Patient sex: M
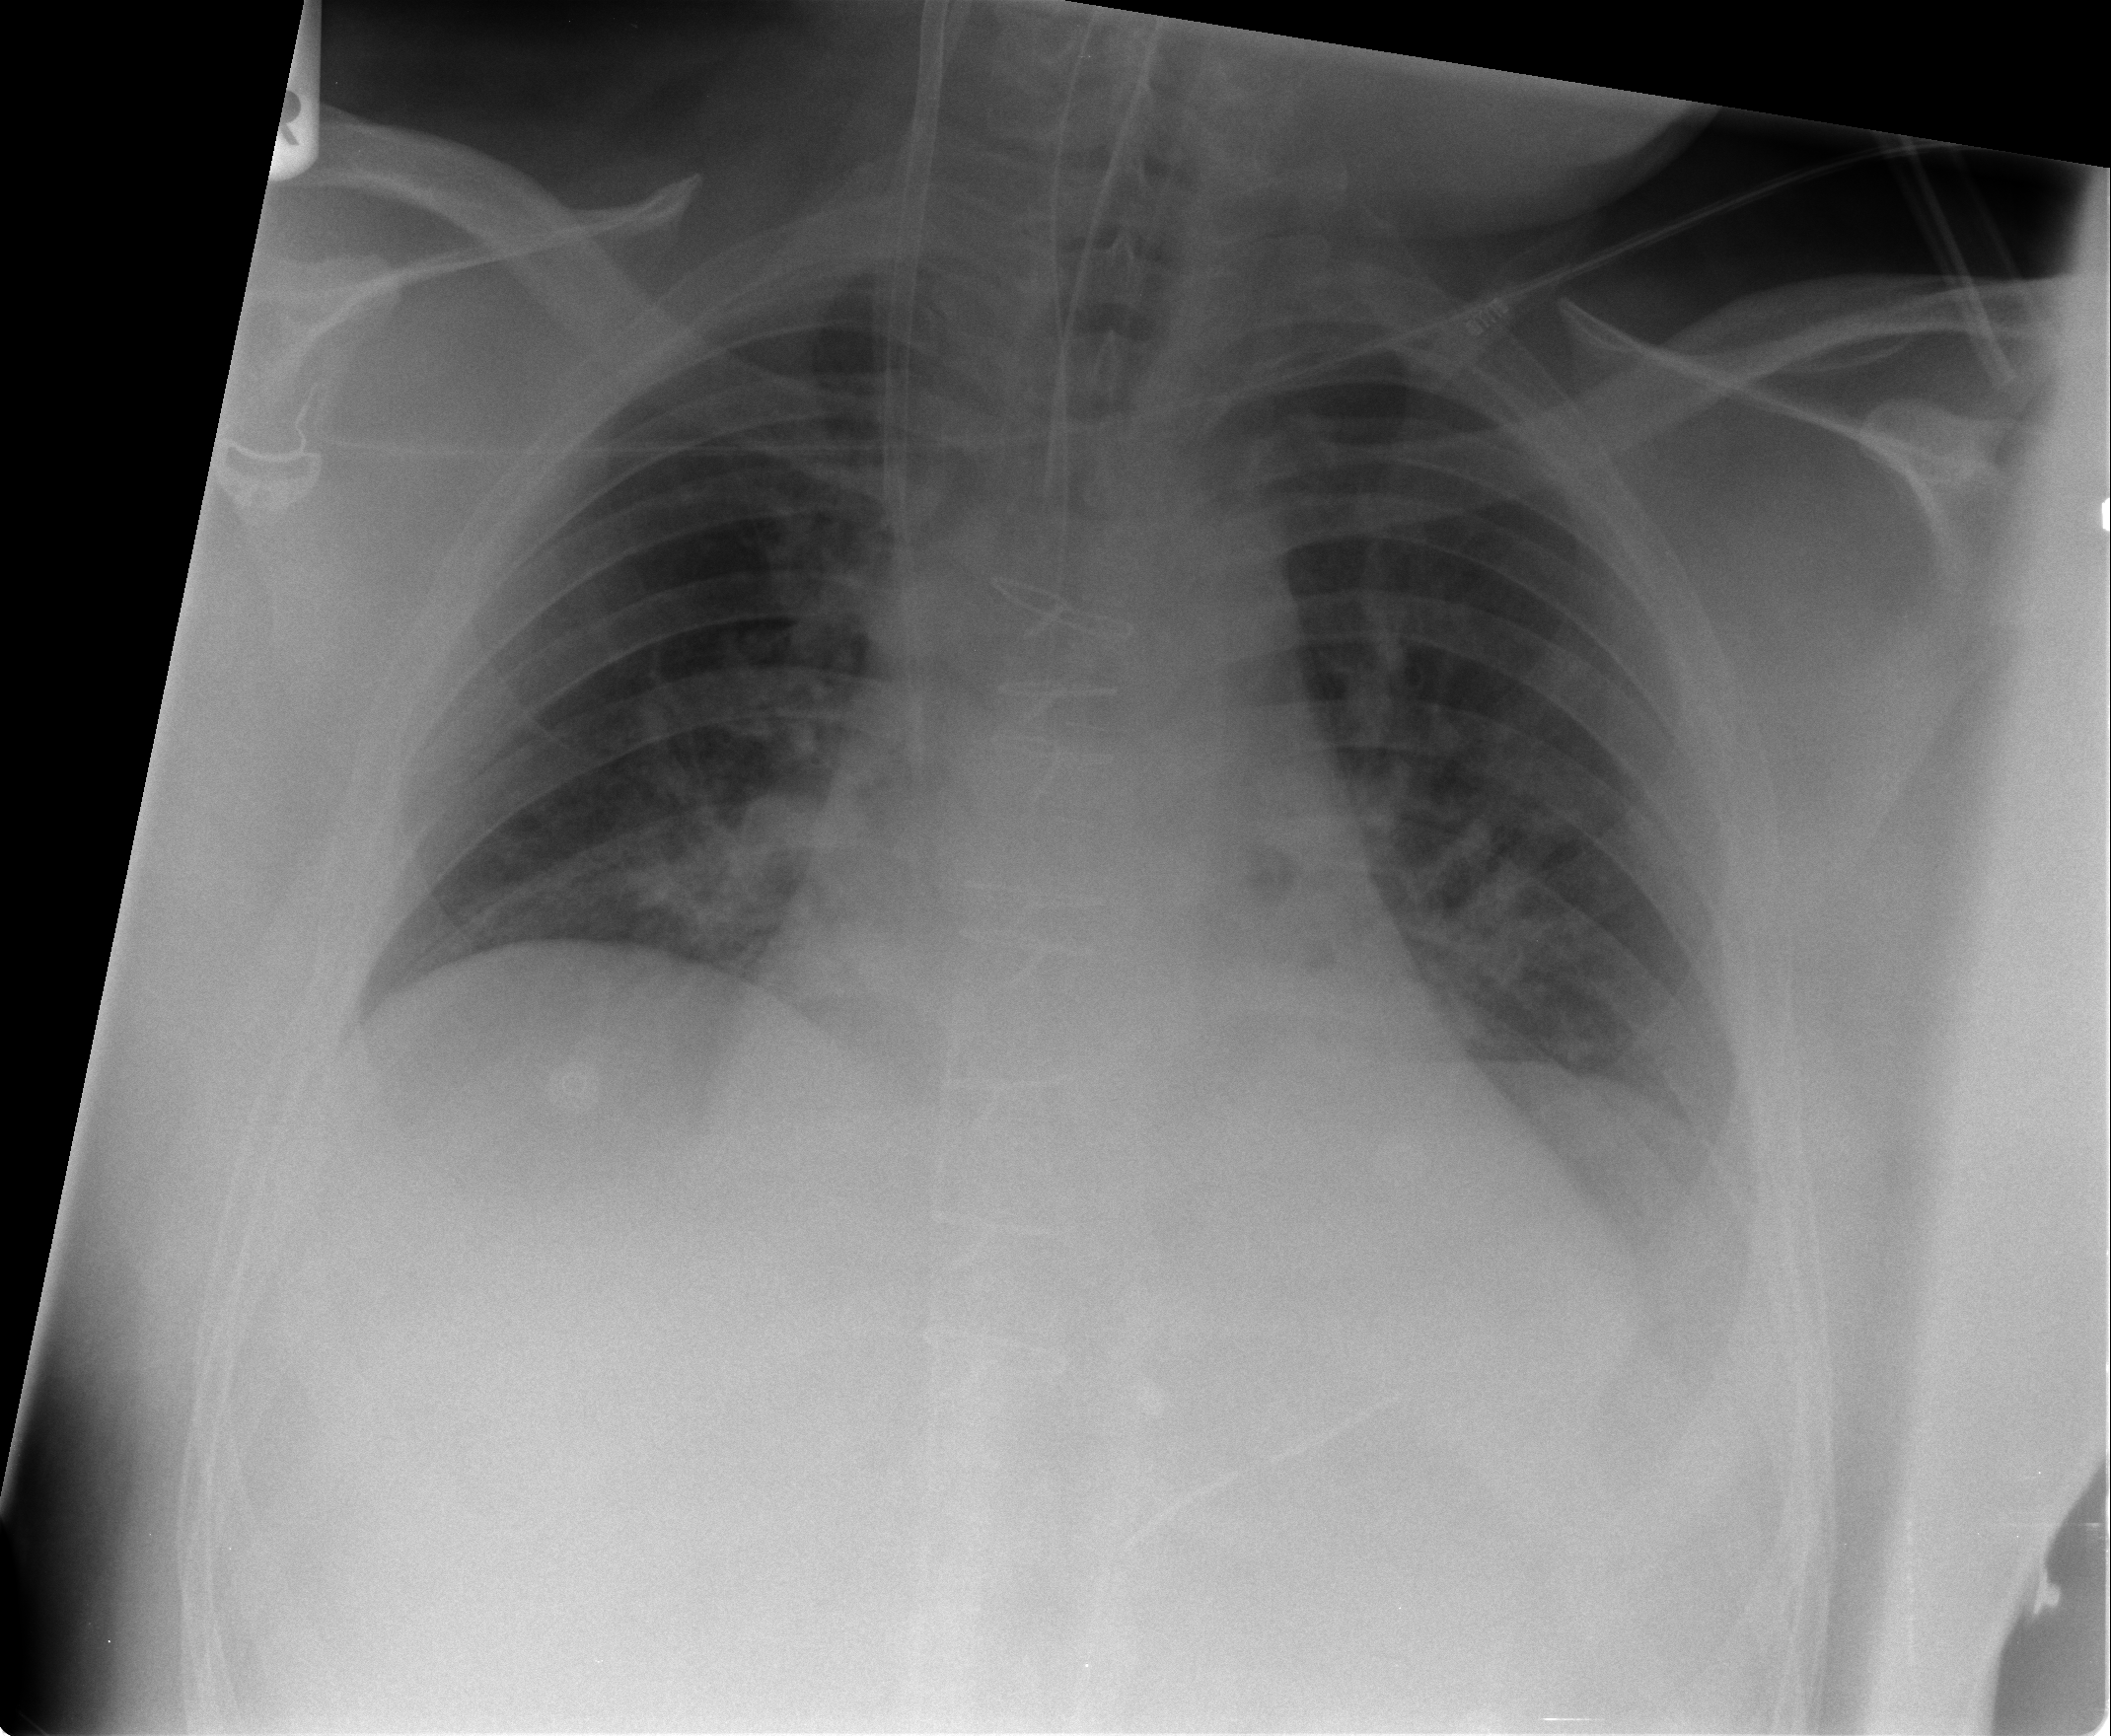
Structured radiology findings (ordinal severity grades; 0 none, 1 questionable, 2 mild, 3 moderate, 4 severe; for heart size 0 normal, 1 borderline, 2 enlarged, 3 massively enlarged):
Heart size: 2
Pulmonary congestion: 2
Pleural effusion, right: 0
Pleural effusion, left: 0
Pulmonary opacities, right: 0
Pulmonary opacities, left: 0
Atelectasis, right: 0
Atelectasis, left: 0